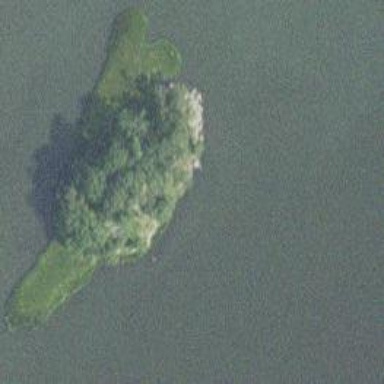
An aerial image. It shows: Islet located along the natural coastline.